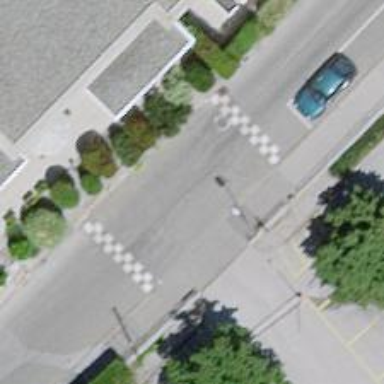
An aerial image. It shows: Table-style traffic calming feature.